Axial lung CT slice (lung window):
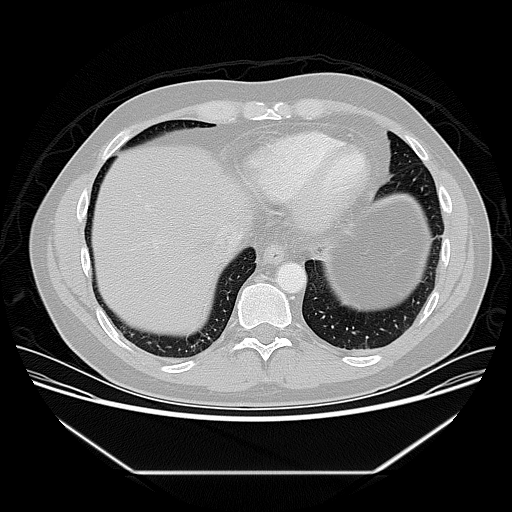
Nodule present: no